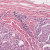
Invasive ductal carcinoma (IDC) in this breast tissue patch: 1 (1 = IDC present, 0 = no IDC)